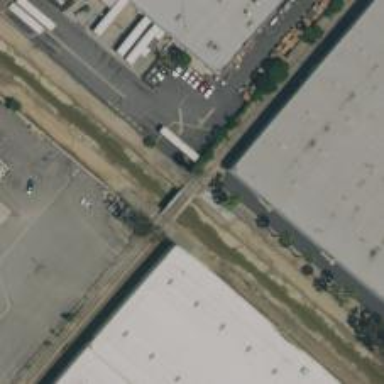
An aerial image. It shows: Railway bridge over siding railway service.